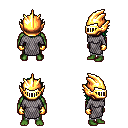
a pixel art fantasy rpg character, male body template, orc, green skin, chain mail, white pants, green long bangs hairstyle, gold helm, gold gloves, four views (front, back, left, right), 2x2 character sprite sheet, small pixel art, hard edges, no anti-aliasing